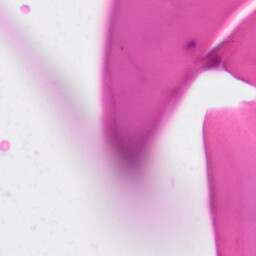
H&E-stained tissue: Skin